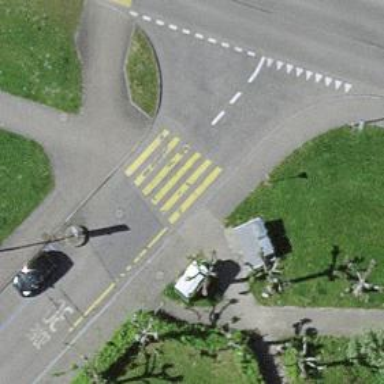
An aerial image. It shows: Footway.